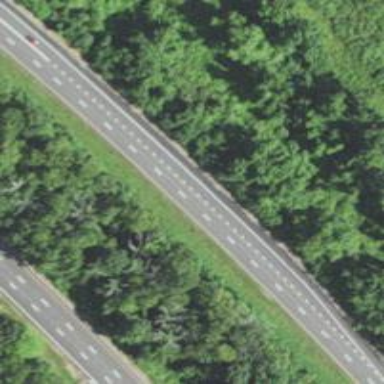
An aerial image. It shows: Motorway junction.